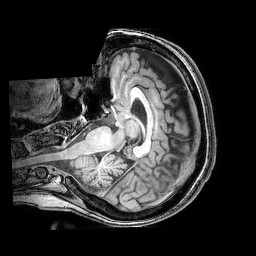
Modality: T1w
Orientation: axial
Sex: female
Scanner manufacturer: philips
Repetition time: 0.008155 s
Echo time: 0.00373 s